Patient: sex F, age 63
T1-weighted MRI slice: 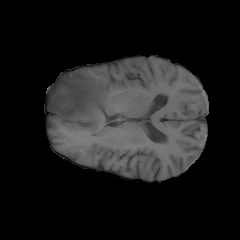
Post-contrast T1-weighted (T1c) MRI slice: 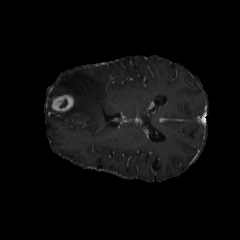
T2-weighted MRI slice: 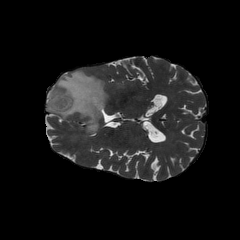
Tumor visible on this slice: yes
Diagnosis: Glioblastoma, IDH-wildtype
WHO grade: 4